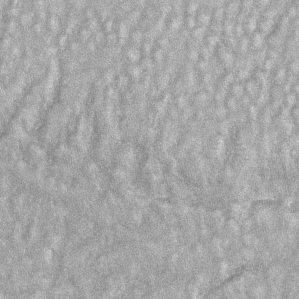
Label: frost